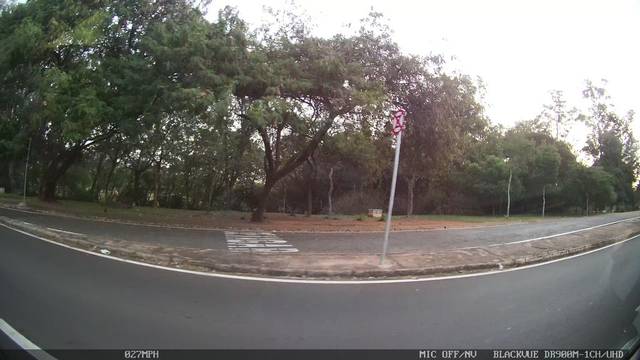
Region: Brazil
Coordinates: -22.566, -47.416